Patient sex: M
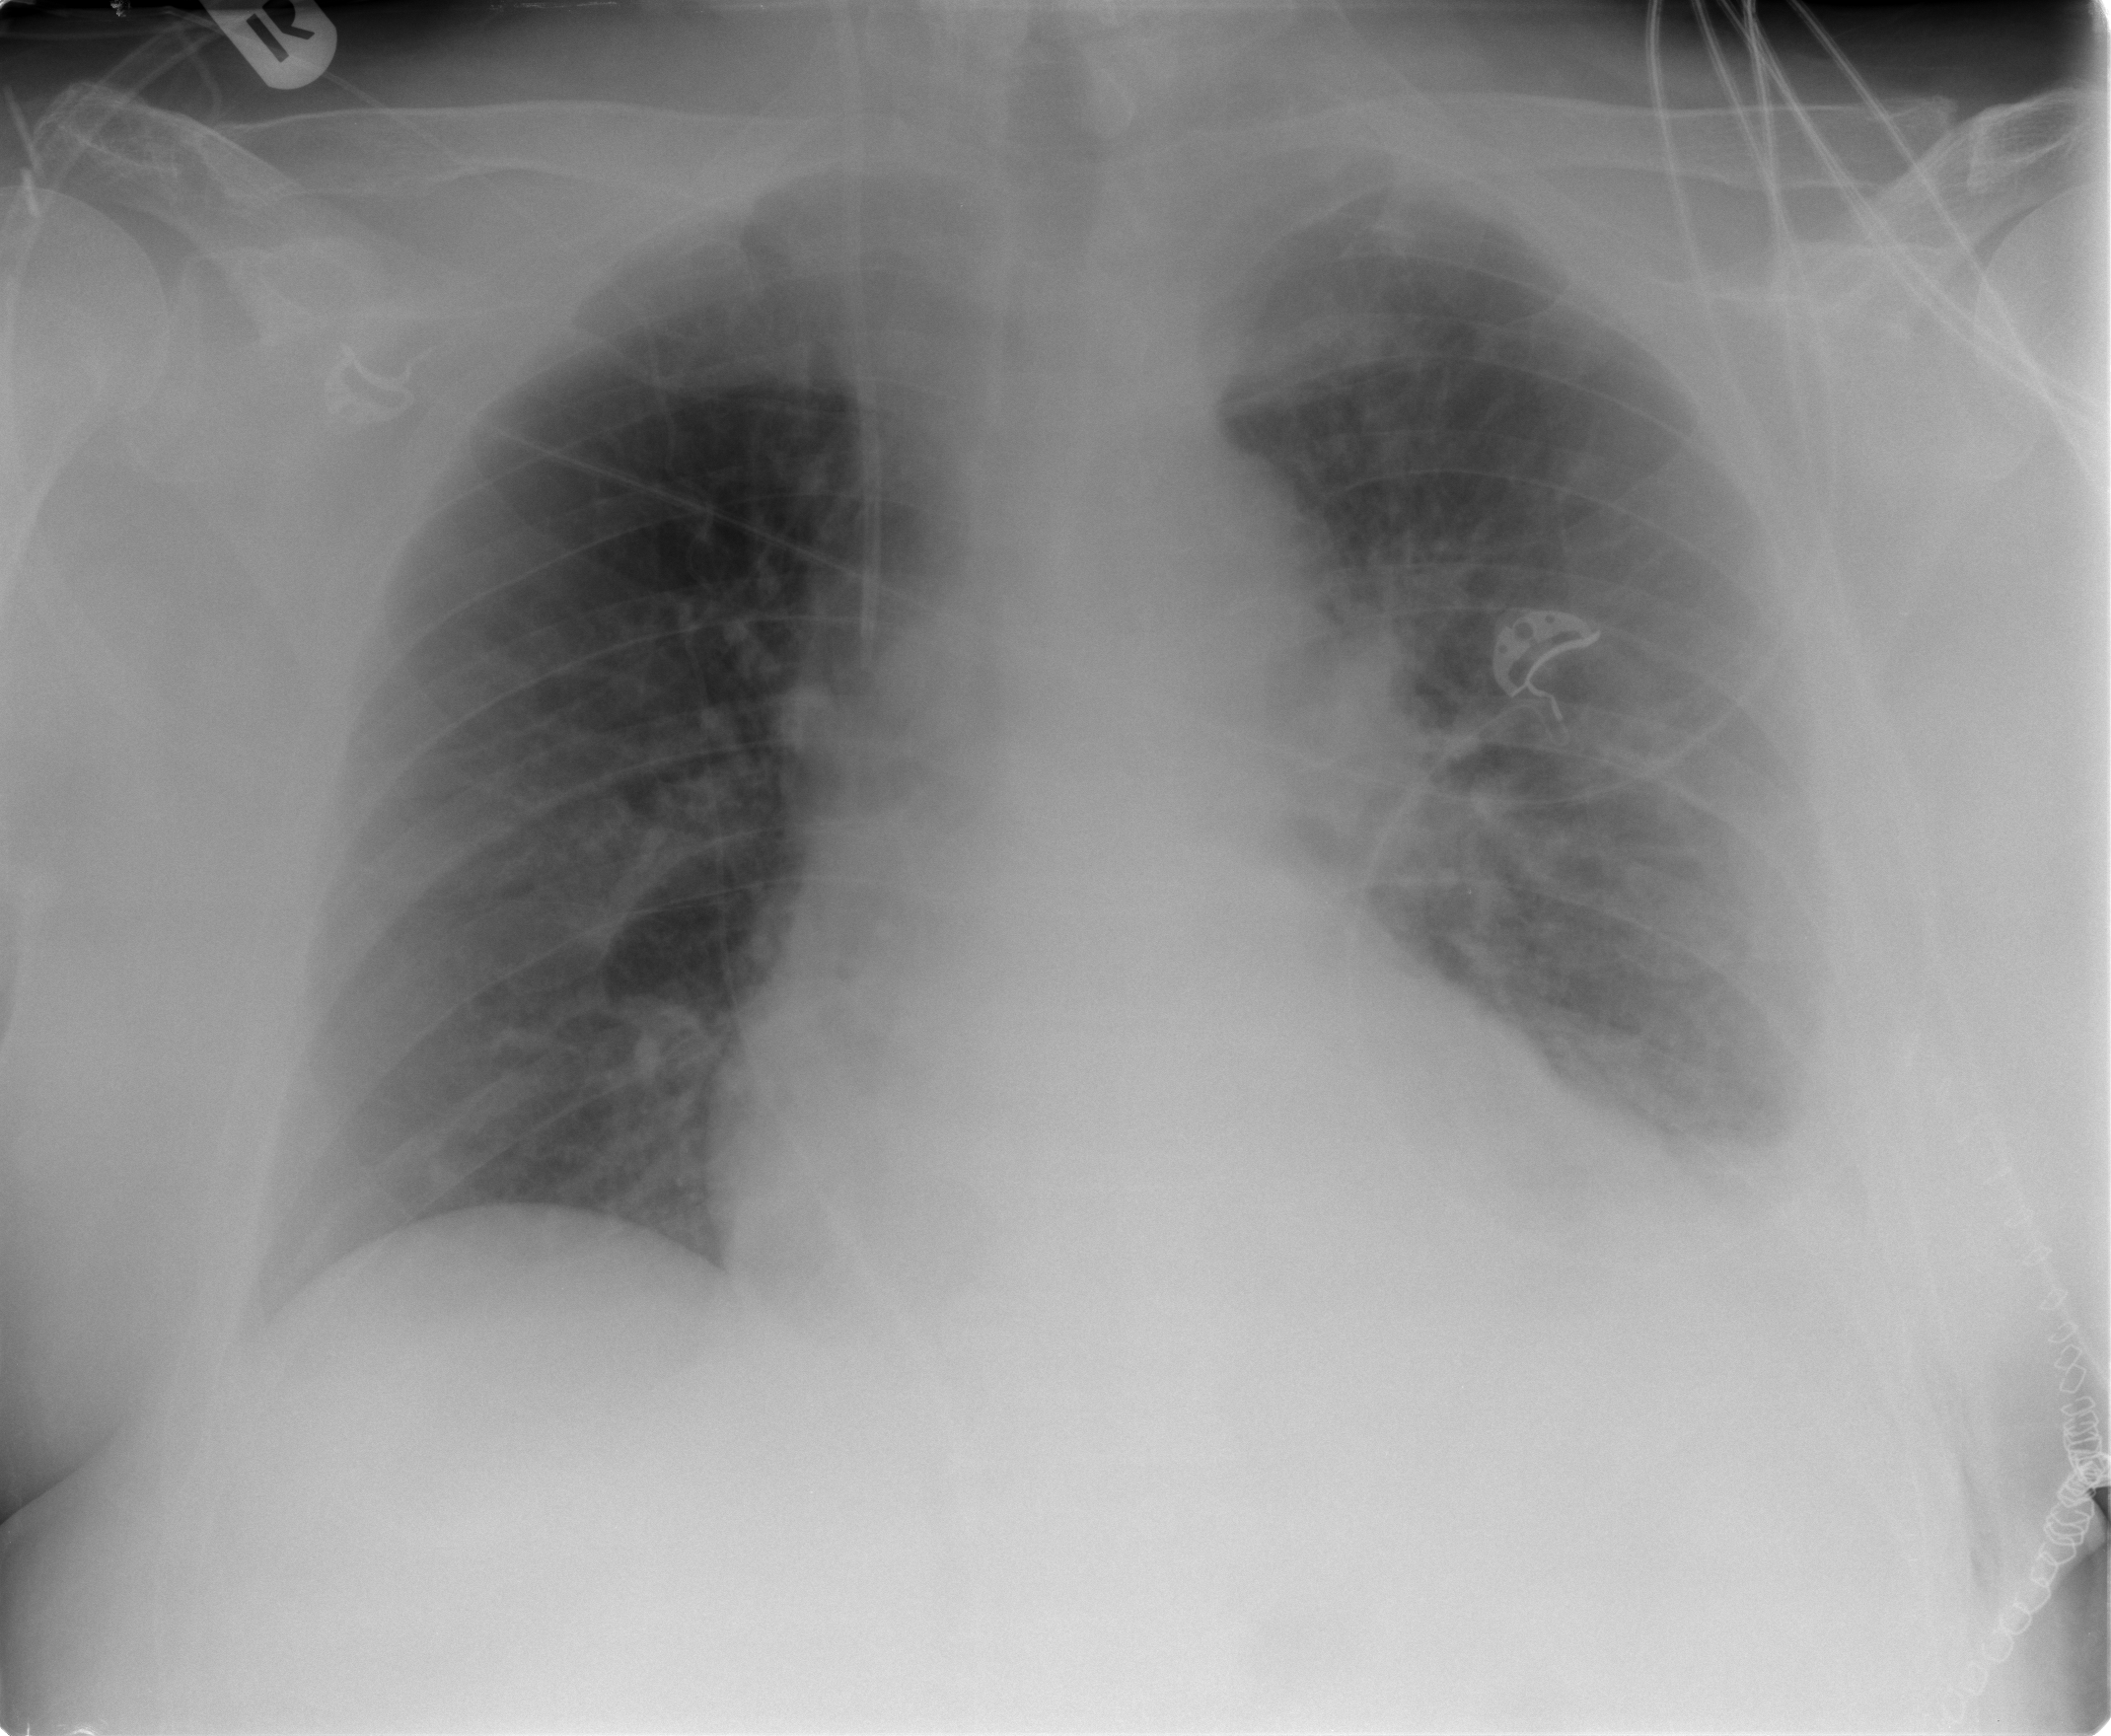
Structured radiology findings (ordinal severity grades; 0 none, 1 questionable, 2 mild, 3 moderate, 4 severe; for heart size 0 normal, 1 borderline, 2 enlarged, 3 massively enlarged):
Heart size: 0
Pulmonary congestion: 2
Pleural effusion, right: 0
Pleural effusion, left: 2
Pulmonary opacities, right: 1
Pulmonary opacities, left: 1
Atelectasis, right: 2
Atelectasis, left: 2